Question: What I do to generate a random angle is this:
'''
float rand_angle = (float)random_.NextDouble() * MathHelper.TwoPi;
'''
But I want to generate a random angle from range [a;b], excluding everything in the middle.
Ho Can I do it?

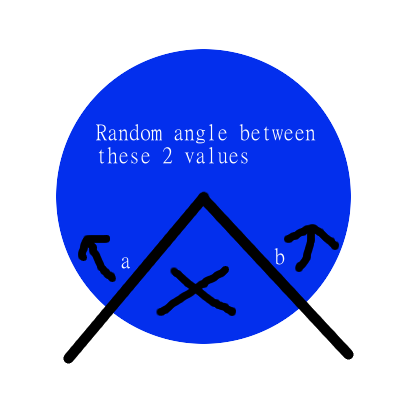
Answer: > But I want to generate a random angle from range [a;b], excluding everything in the middle.
Assuming 'b' is greater than 'a', that's just a matter of getting a value in the range '[0, b - a)' and then adding 'a':
'''
float randomAngle = (float) (random.NextDouble() * (b - a) + a);
'''